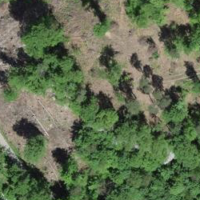
EUNIS habitat code: 41
Species observed at this site:
Lathyrus vernus